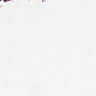
Metastatic tissue present: no